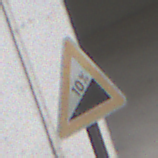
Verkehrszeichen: Steigung10
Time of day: Midday
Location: Roofed (Urban)
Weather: Overcast
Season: NotSpecified
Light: Artificial